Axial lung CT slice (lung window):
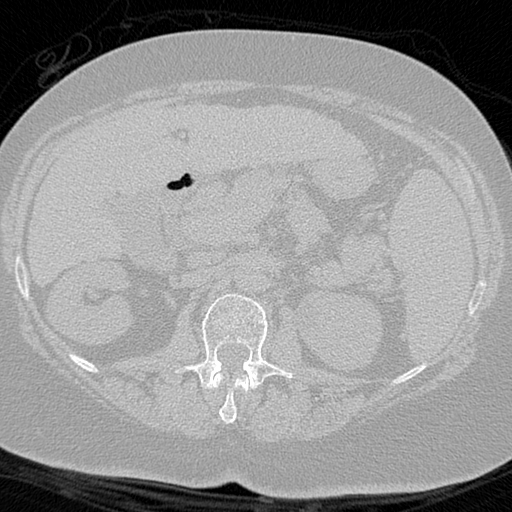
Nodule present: no